Interaction volume radius: 5 \u00c5
Interaction volume height: 30 \u00c5
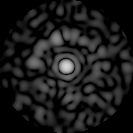
Disorder parameter: 0.7953